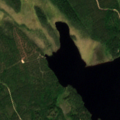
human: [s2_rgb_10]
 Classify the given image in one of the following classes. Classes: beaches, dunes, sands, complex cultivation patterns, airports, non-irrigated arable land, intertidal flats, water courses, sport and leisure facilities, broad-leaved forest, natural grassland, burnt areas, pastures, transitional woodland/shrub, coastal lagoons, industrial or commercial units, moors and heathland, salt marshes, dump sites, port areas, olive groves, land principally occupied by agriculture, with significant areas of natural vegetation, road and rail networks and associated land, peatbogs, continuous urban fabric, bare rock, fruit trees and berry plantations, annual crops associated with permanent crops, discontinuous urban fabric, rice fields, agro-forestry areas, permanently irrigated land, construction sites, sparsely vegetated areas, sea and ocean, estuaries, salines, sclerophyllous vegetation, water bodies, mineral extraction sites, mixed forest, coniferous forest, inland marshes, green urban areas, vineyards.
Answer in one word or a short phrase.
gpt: coniferous forest, transitional woodland/shrub, peatbogs, water bodies